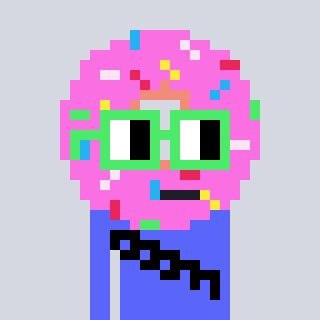
a pixel art character with square light green glasses, a doughnut-shaped head and a purple-colored body on a cool background